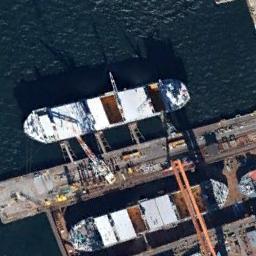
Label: ship